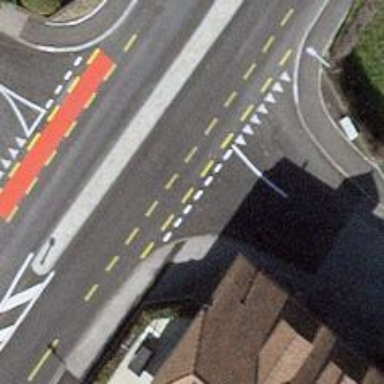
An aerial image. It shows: Secondary road with dedicated lane for cyclists.